Field crop: maize
Growth stage: 2
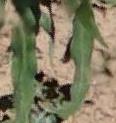
Species: maize